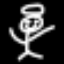
Label: angel